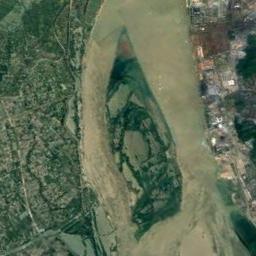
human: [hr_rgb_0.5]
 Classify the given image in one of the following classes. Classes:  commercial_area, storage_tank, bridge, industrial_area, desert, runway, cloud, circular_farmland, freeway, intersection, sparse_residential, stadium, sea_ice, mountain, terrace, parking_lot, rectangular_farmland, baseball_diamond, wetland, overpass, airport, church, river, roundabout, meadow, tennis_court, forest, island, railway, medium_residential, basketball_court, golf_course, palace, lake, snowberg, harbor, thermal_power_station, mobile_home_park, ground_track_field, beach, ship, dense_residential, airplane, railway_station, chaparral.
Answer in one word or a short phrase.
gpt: island